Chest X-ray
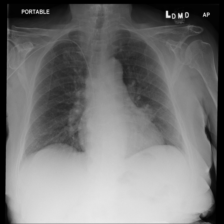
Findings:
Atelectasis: negative
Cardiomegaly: negative
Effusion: negative
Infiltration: positive
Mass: positive
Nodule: negative
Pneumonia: negative
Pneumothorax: negative
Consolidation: negative
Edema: positive
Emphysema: negative
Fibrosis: negative
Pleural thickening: negative
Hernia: negative